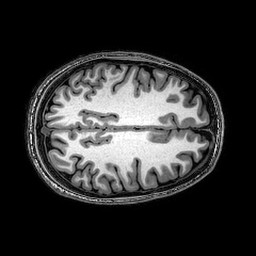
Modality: T1w
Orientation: axial
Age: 23
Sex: male
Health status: healthy
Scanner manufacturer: philips
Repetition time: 0.008206 s
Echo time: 0.00375 s